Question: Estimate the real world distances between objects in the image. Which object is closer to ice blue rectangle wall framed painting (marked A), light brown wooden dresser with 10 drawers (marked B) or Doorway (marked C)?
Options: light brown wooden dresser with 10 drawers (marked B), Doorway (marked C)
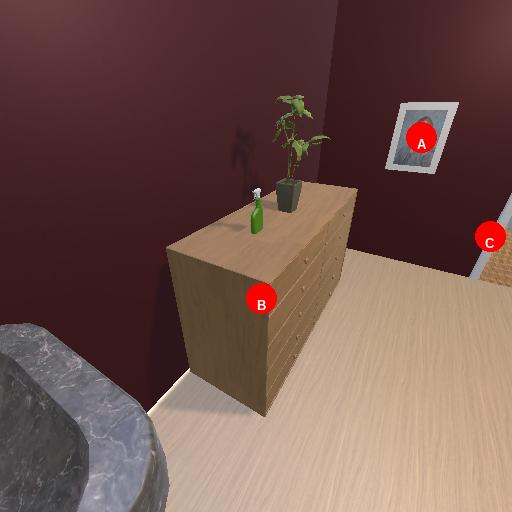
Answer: light brown wooden dresser with 10 drawers (marked B)